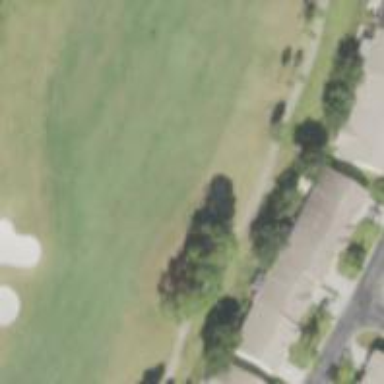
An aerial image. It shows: Golf hole.